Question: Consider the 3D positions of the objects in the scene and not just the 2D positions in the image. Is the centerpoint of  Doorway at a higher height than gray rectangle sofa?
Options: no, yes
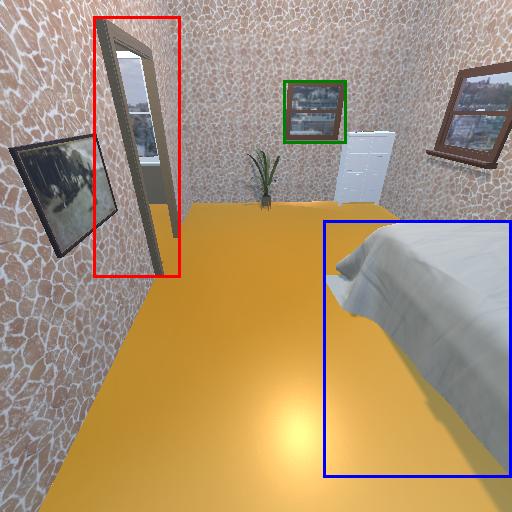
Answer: no